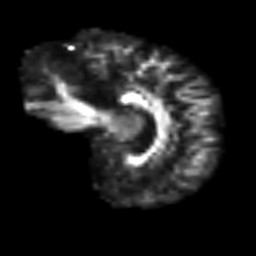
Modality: FA
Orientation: sagittal
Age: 54
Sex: male
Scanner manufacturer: siemens
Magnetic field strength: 3 T
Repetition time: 3.2 s
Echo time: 0.081 s